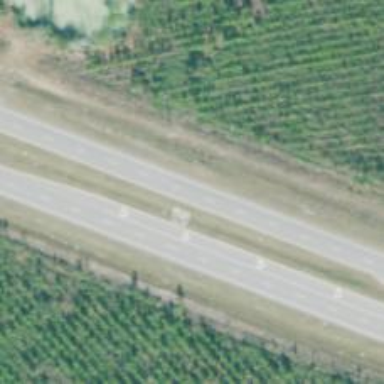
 surfaced with asphalt. It is classified as trunk highway."